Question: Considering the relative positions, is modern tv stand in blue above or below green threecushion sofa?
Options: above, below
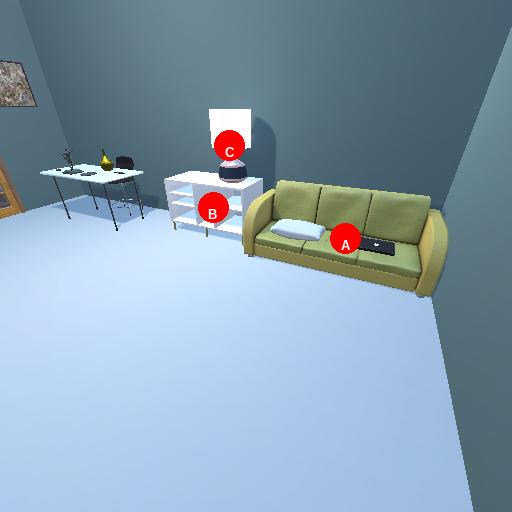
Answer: above